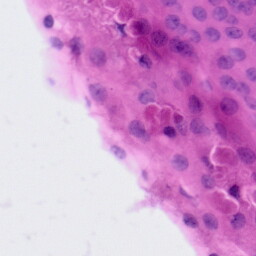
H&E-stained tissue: Tonsil